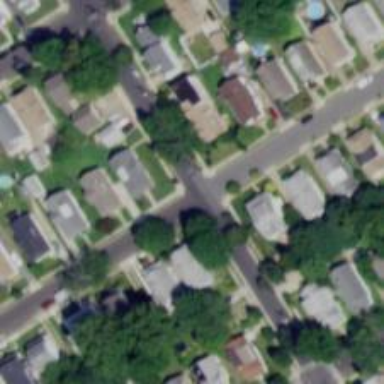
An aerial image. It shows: Residential road.